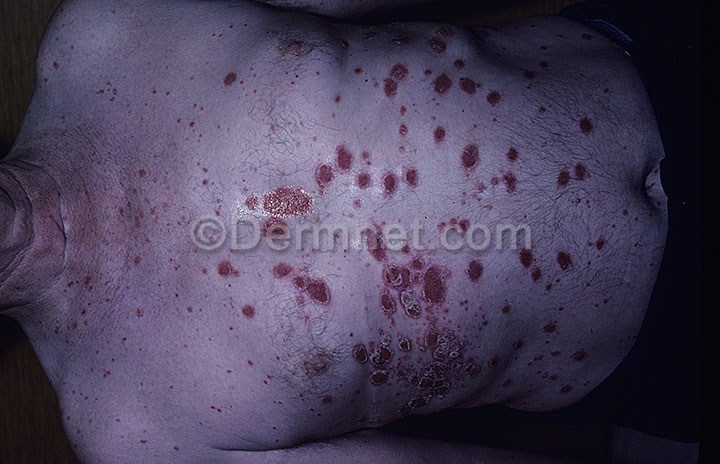
Disease: Psoriasis pictures Lichen Planus and related diseases